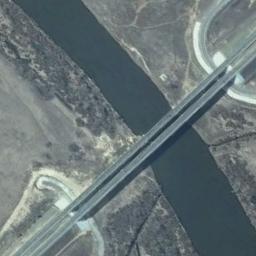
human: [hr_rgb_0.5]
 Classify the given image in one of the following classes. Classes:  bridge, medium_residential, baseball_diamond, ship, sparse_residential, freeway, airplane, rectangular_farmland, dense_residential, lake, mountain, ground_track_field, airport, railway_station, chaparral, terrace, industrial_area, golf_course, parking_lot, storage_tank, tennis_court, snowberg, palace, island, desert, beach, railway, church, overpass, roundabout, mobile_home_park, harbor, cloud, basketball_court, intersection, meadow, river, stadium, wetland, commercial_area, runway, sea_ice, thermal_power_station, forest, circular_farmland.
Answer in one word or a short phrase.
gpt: bridge